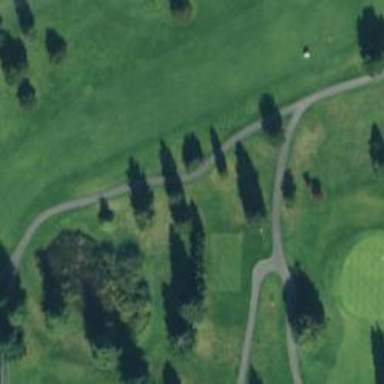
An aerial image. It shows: Service road designated as golf cart path.